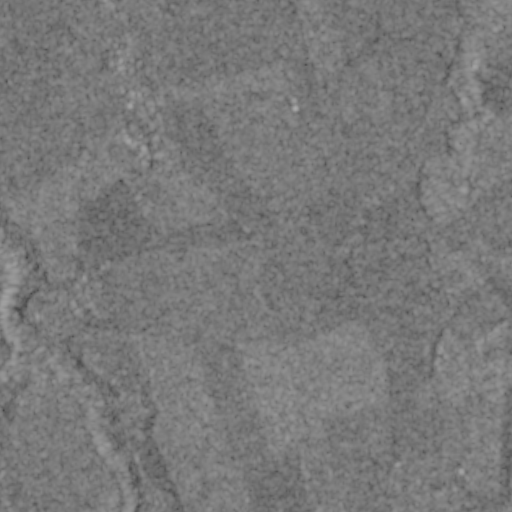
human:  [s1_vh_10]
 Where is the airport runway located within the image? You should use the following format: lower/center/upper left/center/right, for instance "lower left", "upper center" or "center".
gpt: The airport runway is located in the upper center of the image.
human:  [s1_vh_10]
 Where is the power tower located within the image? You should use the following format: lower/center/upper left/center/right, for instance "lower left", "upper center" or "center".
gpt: The power tower is located in the lower left of the image.
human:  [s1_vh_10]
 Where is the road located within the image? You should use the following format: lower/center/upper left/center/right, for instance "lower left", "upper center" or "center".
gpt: There is no road in the image.

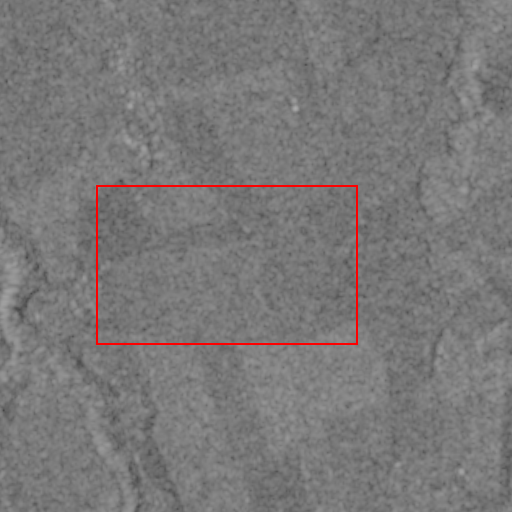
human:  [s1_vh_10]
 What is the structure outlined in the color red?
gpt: The structure outlined in red is a crop field.
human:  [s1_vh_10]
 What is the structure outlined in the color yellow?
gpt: There is no yellow outline.